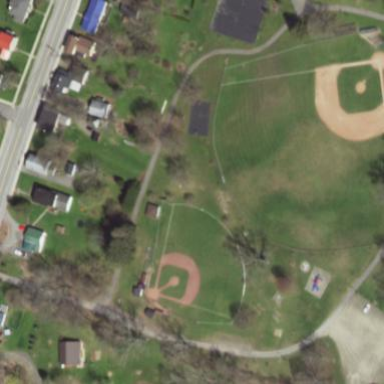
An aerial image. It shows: Baseball pitch for leisure land.